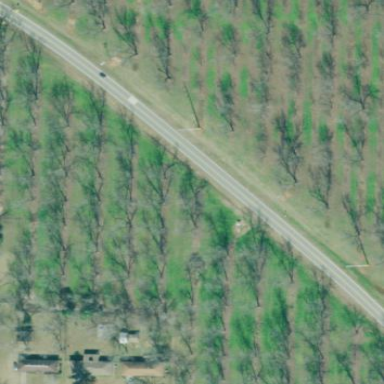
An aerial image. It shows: Orchard.